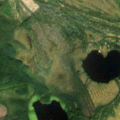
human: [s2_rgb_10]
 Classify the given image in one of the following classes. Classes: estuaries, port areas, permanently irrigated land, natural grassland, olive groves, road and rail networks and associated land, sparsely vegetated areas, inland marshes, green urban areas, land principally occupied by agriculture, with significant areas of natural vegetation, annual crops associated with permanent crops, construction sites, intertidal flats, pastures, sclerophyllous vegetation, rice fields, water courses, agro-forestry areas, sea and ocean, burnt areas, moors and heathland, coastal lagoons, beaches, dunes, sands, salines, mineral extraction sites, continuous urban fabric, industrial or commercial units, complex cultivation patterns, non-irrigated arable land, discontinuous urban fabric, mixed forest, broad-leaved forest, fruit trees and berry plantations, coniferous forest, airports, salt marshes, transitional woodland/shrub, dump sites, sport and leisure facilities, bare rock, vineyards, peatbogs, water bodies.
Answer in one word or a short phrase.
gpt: coniferous forest, mixed forest, transitional woodland/shrub, peatbogs, water bodies